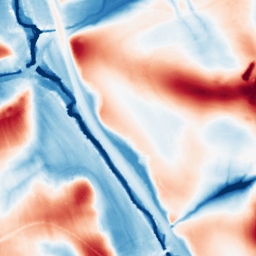
Category: edge_preserving
Decomposition family: guided
Decomposition parameters: radius: 32
eps: 0.001
Upsampling method: cubic_mitchell
Upsampling parameters: scale: 4
Upsampling scale: 4